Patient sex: M
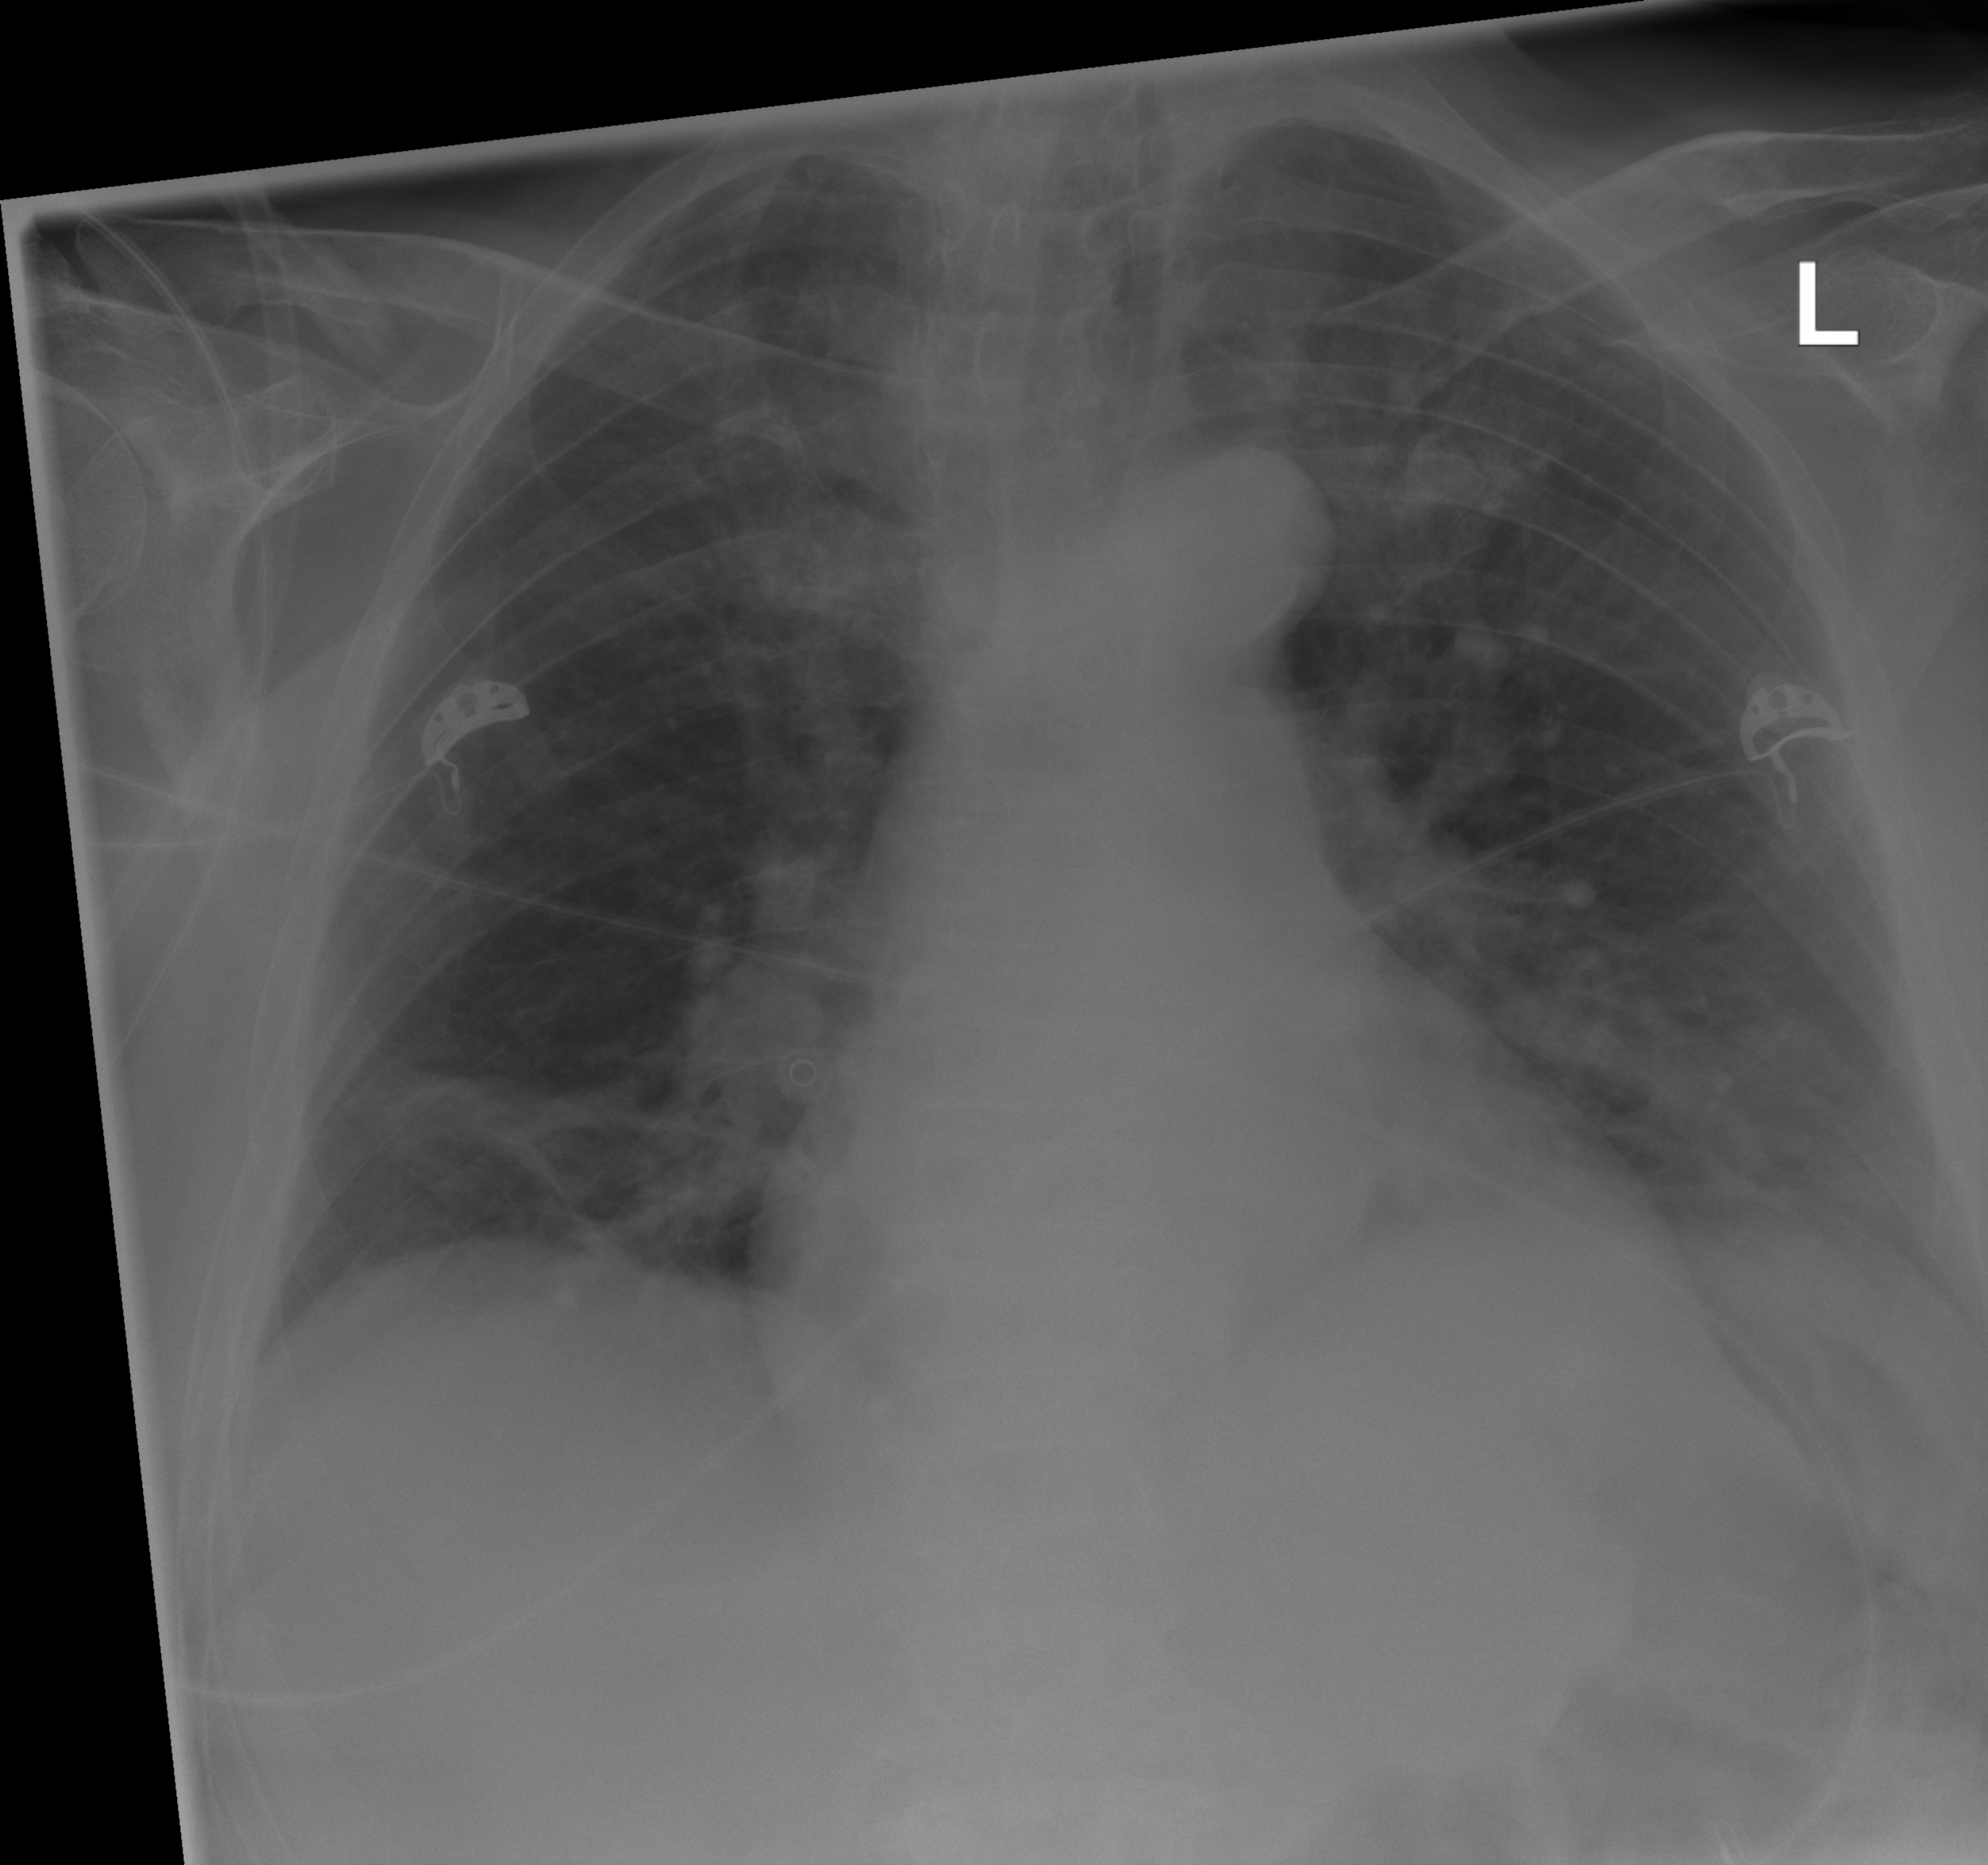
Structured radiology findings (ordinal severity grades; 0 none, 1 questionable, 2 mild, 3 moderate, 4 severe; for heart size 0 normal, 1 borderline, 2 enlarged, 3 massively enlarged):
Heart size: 2
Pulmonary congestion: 0
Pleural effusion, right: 0
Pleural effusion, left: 1
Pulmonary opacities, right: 0
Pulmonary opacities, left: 2
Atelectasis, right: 2
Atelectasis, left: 2